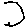
Label: hexagon